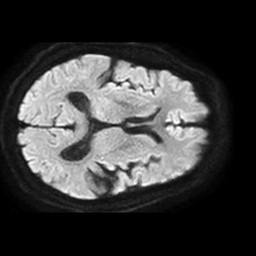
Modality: TRACE
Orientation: axial
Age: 76
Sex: male
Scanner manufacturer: philips
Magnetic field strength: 1.5 T
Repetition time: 3.657 s
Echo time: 0.06922 s